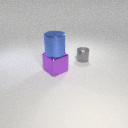
small gray metal cylinder behind large purple metal cube